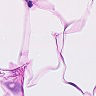
Metastatic tissue present: no